Question: I have constructed a rather large JTree from XML data, literally thousands of nodes, most of which display correctly. However for some reason some node's 'userData' Strings are not being fully displayed, rather thay are cut short or cut off completely with '...' appended to the end of the name.

The affected Nodes appear to be random, and are different each time the tree is refreshed or recreated from the XML.
## Things I've ruled out:
1. The JTree is inside a JScrollPane with plenty of horizontal space, the JScrollPane isn't even showing a horizontal scroll bar to indicate a lack of space.
2. Even the shortest name can be affected.
3. The cut off point isn't consistent for all shortened node names.
1. If the affected node isn't a leaf and is then expanded or collapsed, the full name is displayed properly when it is re-rendered, the XML isn't consulted at all during this process.
## EDIT:
As requested some explanation of the code behind the JTree:
The creation of the TreeModel and the population of the tree:
'''
public XMLDialogTree(Document doc)
{
DefaultTreeModel treeModel = new DefaultTreeModel(buildTreeNode(doc.getElementsByTagName("Dialogs").item(0)));
setModel(treeModel);
}
// A recursive function to build the tree
private DefaultMutableTreeNode buildTreeNode(Node xmlNode)
{
// Make sure the node's name is a description of what it is, as opposed to a generic XML tag
XMLDialogTreeNode = new XMLDialogTreeNode(xmlNode.getAttributes().getNamedItem("name").getNodeValue());
treeNode.controlName = xmlNode.getNodeName();
// Add children to the treeNode based on the xmlNode's children
NodeList nodeList = xmlNode.getChildNodes();
for (int i = 0; i < nodeList.getLength(); i++)
{
Node tempNode = nodeList.item(i);
if (tempNode.getNodeType() == Node.ELEMENT_NODE)
{
// loop again if has child nodes
treeNode.add(buildTreeNode(tempNode));
}
}
return treeNode;
}
'''
Where 'doc' is an 'org.w3c.dom.Document' containing parsed XML and an 'XMLDialogTreeNode' is literally just a 'javax.swing.tree.DefaultMutableTreeNode' extended to contain 'String controlName = "CustomNodeName"'
The custom CellRenderer is as follows, The code is pretty much all to do with loading custom icons, nothing that should affect the Displayed name.
'''
public class XMLDialogTreeCellRenderer extends DefaultTreeCellRenderer
{
private static final long serialVersionUID = 1L;
// Icons used in the JTree, loaded once on an as needed basis once, and stored here.
private static final Map<String, Icon> icons = new HashMap<String, Icon>();
static
{
// Make sure the default icon is loaded
loadIcon("_not_found");
}
@Override
public Component getTreeCellRendererComponent(JTree tree, Object value, boolean sel, boolean exp, boolean leaf, int row, boolean hasFocus)
{
XMLDialogTreeNode node = (XMLDialogTreeNode) value;
setIcons(node.controlName);
super.getTreeCellRendererComponent(tree, value, sel, exp, false/* leaf */, row, hasFocus);
return this;
}
/**
* Assigns both the open and close icons, which are specific to a certain control. Loads them if necessary.
*
* @param controlName
* - The name of the control in the XML and the name of the image in the resources.treeIcons package.
*/
private final void setIcons(String controlName)
{
// Make sure the Node has a controlName set
if (controlName != null)
{
// Try and get a pre-loaded icon
Icon controlIcon = icons.get(controlName);
// It wasn't there, try loading it
if (controlIcon == null)
loadIcon(controlName);
// If the icon doesn't exist, it is set to a default so this code is safe
setOpenIcon(controlIcon);
setClosedIcon(controlIcon);
// Stop here so we don't just set the default icons again
return;
}
setOpenIcon(getDefaultOpenIcon());
setClosedIcon(getDefaultClosedIcon());
}
/**
*
*
* @param iconName
* @return
*/
private static final void loadIcon(String iconName)
{
URL url = XMLDialogTreeCellRenderer.class.getResource("/com/phabrix/resources/dialogTreeIcons/" + iconName + ".png");
if (url == null)
{
// Tell the developer that they need to make a new icon for a new control type
if (Main.DEBUG && !iconName.equals("Dialogs"))
System.out.println("There is no icon for the control named: " + iconName);
url = XMLDialogTreeCellRenderer.class.getResource("/com/phabrix/resources/dialogTreeIcons/_not_found.png");
}
icons.put(iconName, new ImageIcon(Toolkit.getDefaultToolkit().getImage(url)));
}
}
'''
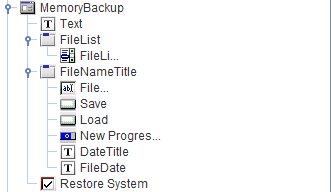
Answer: So a simple answer; this code:
'''
// Try and get a pre-loaded icon
Icon controlIcon = icons.get(controlName);
// It wasn't there, try loading it
if (controlIcon == null)
loadIcon(controlName);
'''
became this code:
'''
// Try and get a pre-loaded icon
Icon controlIcon = icons.get(controlName);
// It wasn't there, try loading it
if (controlIcon == null)
{
loadIcon(controlName);
controlIcon = icons.get(controlName);
}
'''
Note that upon checking to see if our Icon variable is null, and then making sure an Icon has been loaded into the program, I now actually make sure that the Icon variable is updated so it is no longer null.
The affected Nodes in my tree were not random or fluctuating as I previously thought. It was always the first node to be drawn with each of the icons (different depending on the order I opened up the tree). I am loading each icon once, then caching it (the tree is huge and re-loading the same icon many times was a big performance hit). Essentially the node was created with just text, then had an icon set after being shown, which shunted the text and caused the end to be cut off. As above, the solution was to not forget to set the icon after loading it for the first time. A better solution would be for my 'icons.get()' to be wrapped in such a way as to guarantee an icon was returned and to encapsulate the cache optimisation.